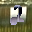
Label: 2